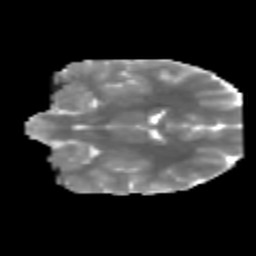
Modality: MD
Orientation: coronal
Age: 25
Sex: female
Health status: healthy
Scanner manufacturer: philips
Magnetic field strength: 3 T
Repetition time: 10.015 s
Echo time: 0.07044 s